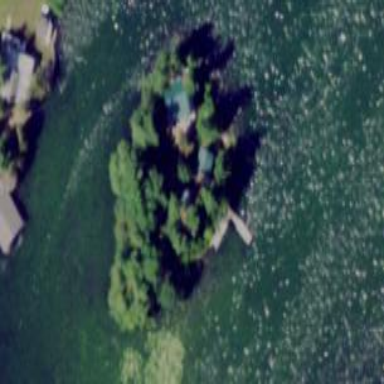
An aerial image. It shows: Islet.